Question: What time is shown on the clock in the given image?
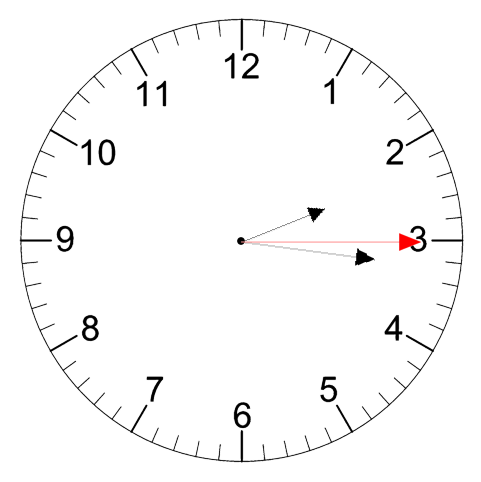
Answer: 02:16:15